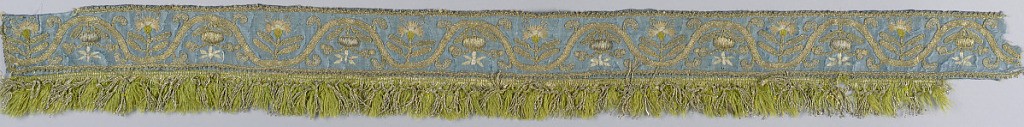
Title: Border
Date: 18th century
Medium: silk, metallic thread Technique: embroidered
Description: Narrow border of blue silk embroidered in gold, silver and pale tints of silk. Design is a curving vine with a symmetrical arrangement of small carnation in profile. Trimmed with very narrow metal edging on top and bottom. Bottom has a fringe of green silk and gold thread.